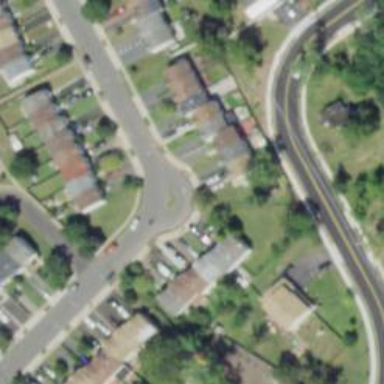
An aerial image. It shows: Turning loop on the road.